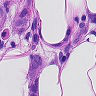
Metastatic tissue present: yes